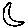
Label: moon